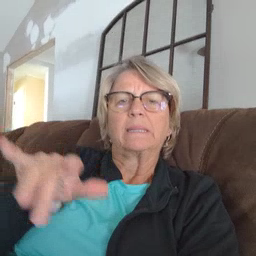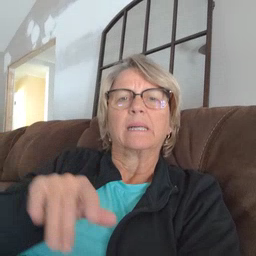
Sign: empty